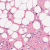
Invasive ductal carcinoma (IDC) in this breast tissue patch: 0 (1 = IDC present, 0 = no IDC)